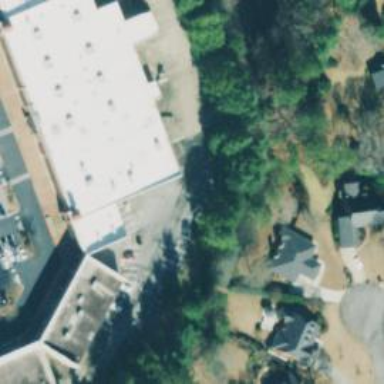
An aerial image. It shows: Retail building.